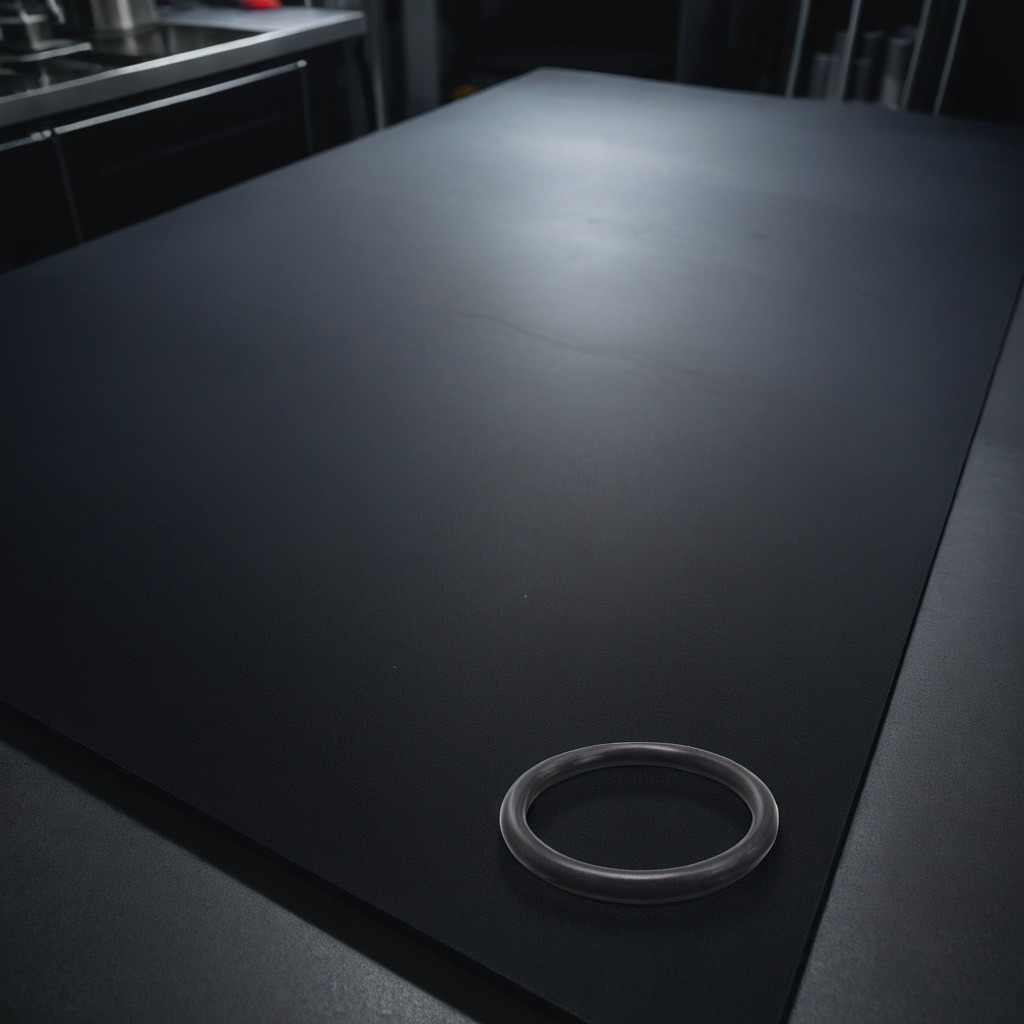
A rubber O-ring is lying on the granite tabletop.